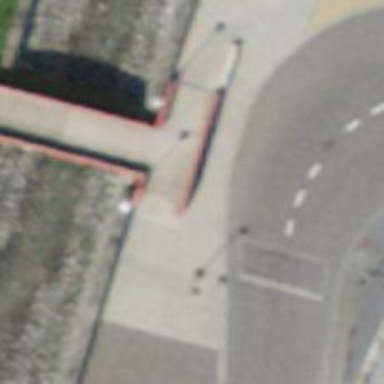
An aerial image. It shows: Footway bridge with concrete surface.